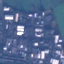
Land use / land cover: Industrial